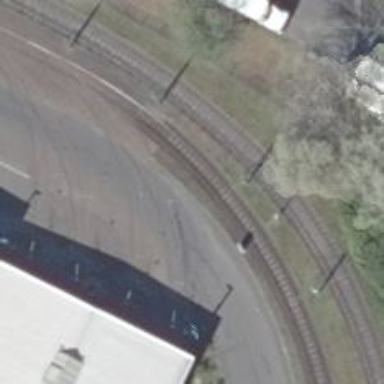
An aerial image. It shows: Tram railway running through service yard with electrified contact lines.